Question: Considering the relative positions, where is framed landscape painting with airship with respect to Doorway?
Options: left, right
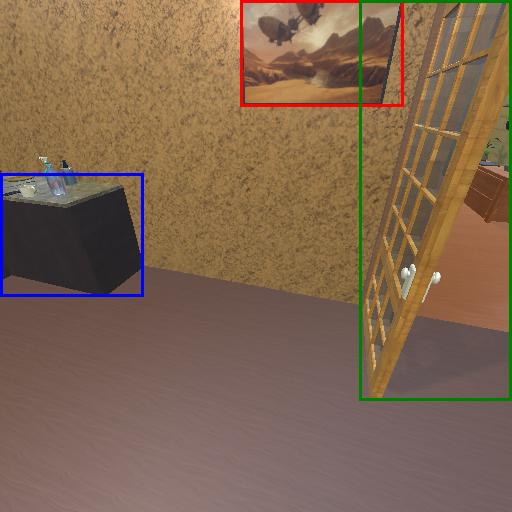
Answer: left